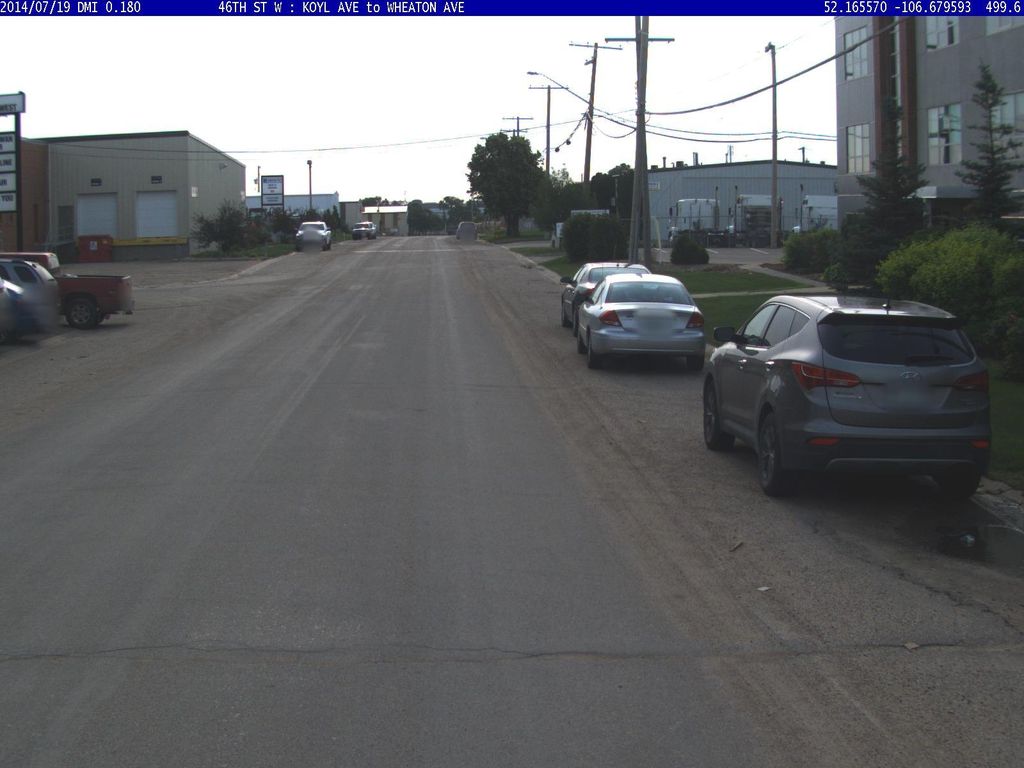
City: saskatoon